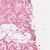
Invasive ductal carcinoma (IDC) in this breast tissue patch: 0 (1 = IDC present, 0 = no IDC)